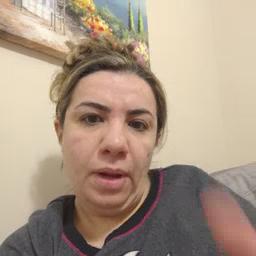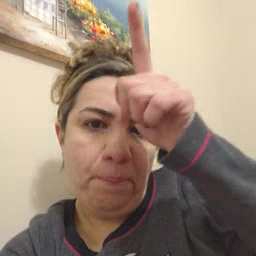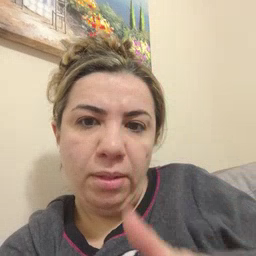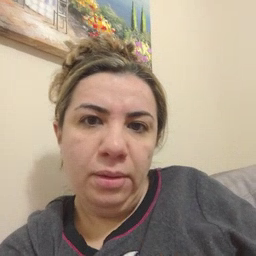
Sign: brother